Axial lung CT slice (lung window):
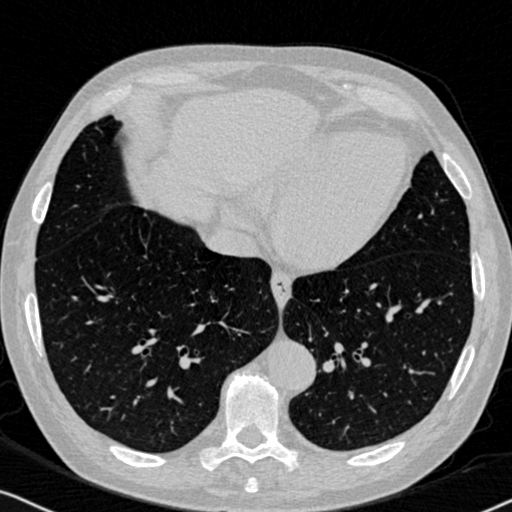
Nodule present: no